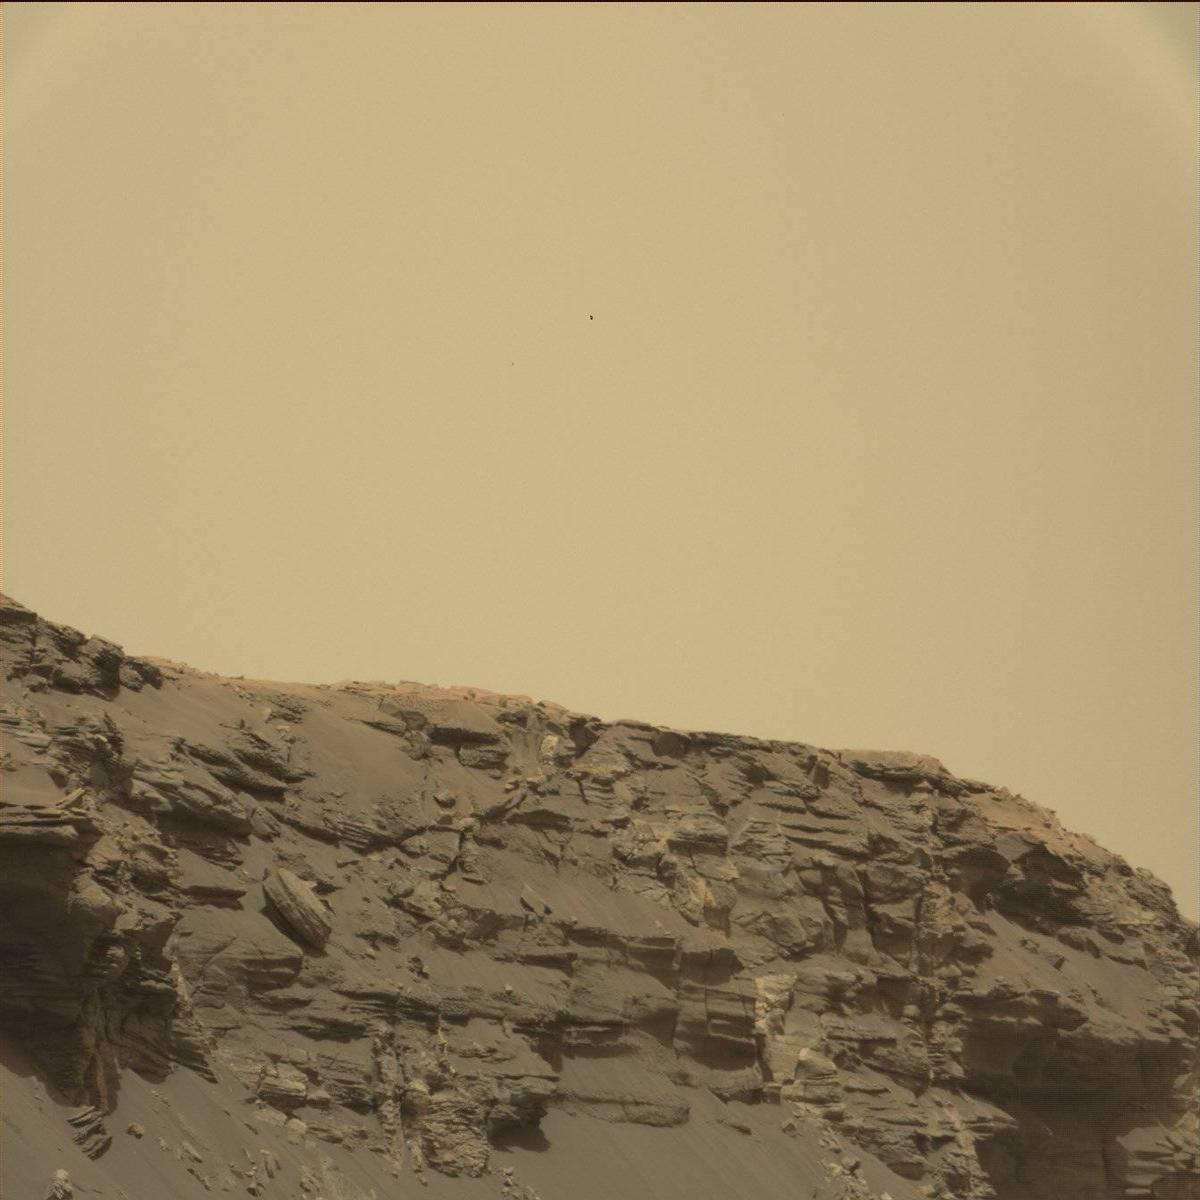
Terrain classes present: Bedrock, Rock, Sand / Soil, Sky